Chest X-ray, PA view. Patient: 73 years old, sex M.
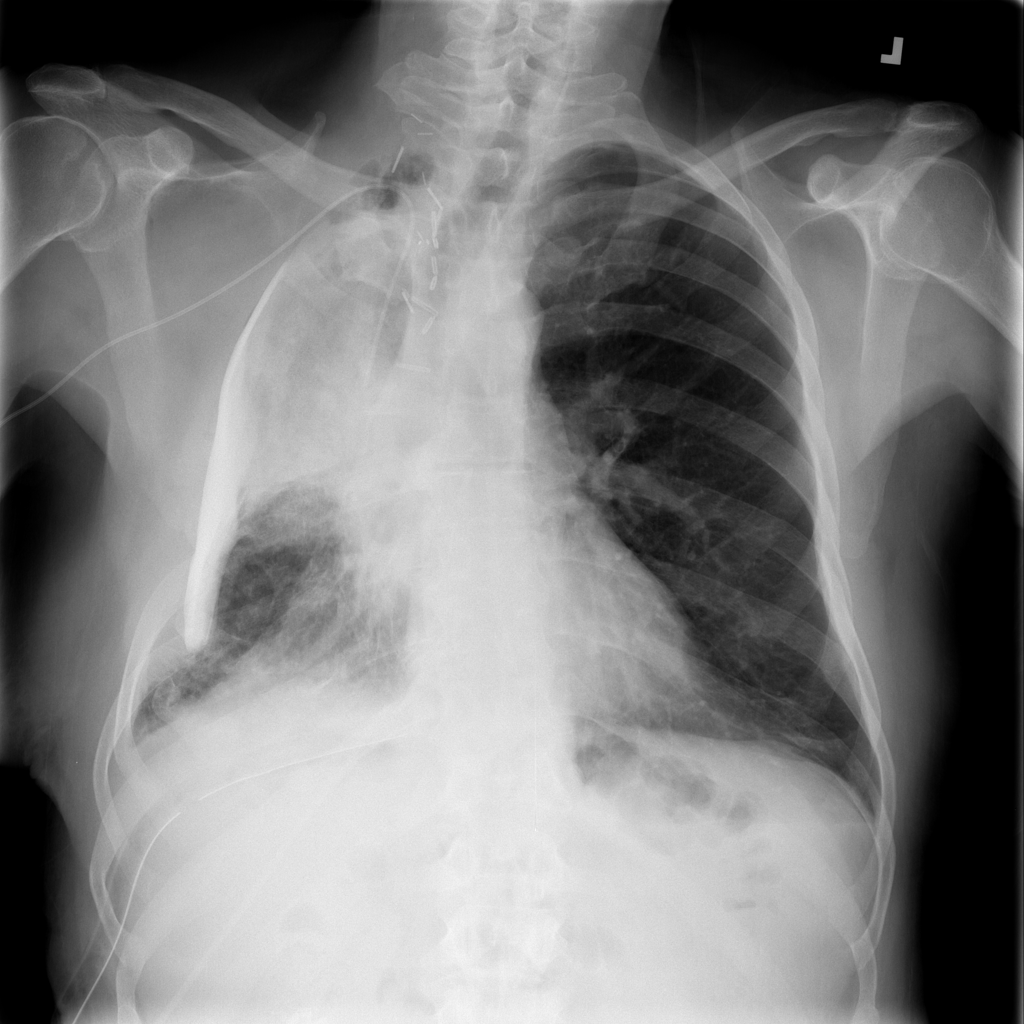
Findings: Nodule